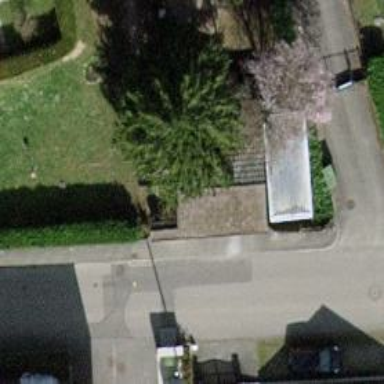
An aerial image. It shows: Semi-evergreen needle-leaved tree.